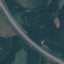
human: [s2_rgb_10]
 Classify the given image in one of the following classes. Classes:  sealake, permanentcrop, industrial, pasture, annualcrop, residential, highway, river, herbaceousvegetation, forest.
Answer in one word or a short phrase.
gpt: Highway